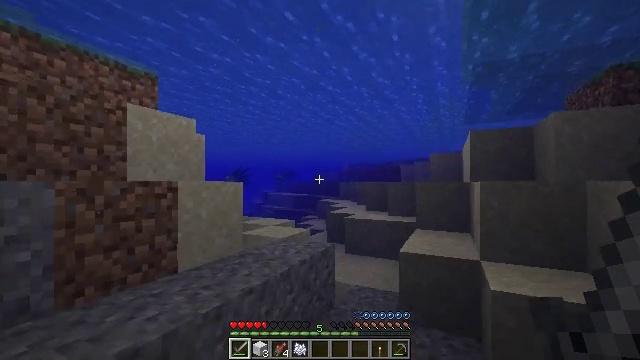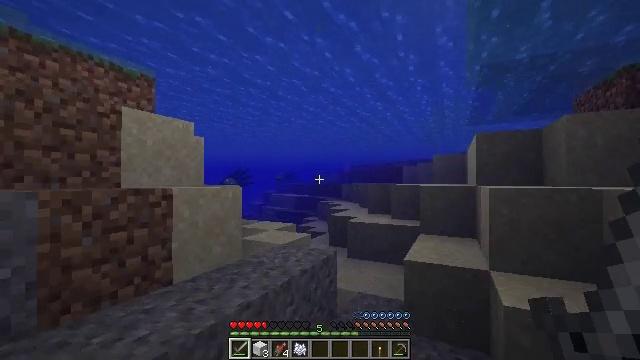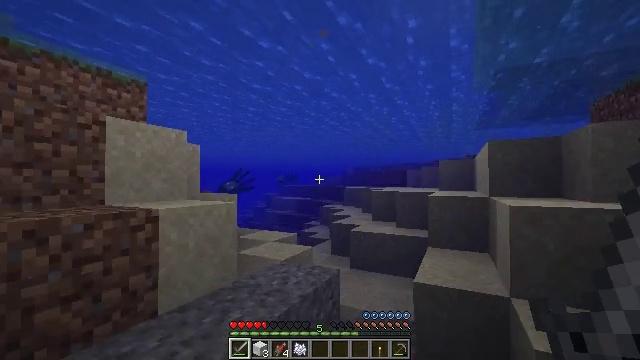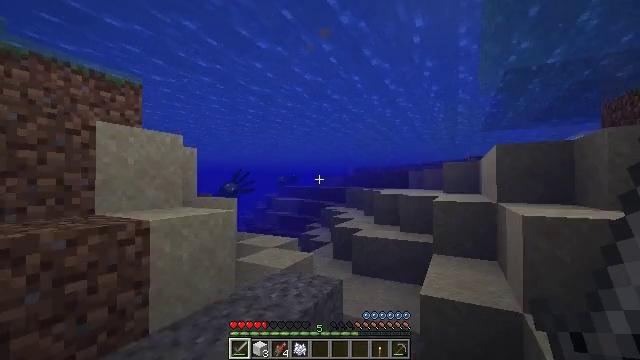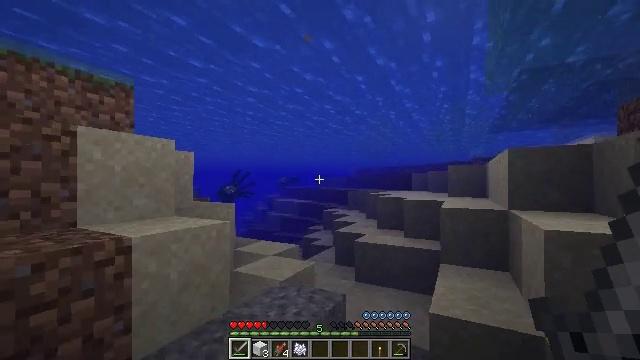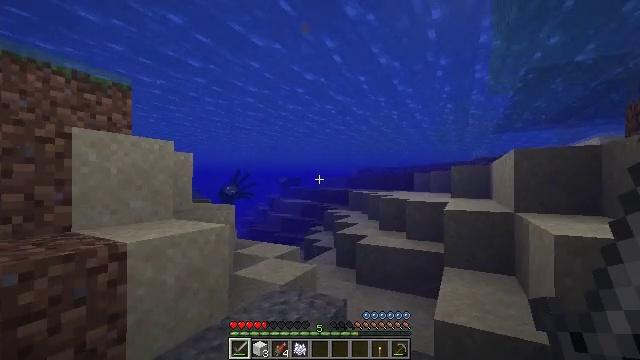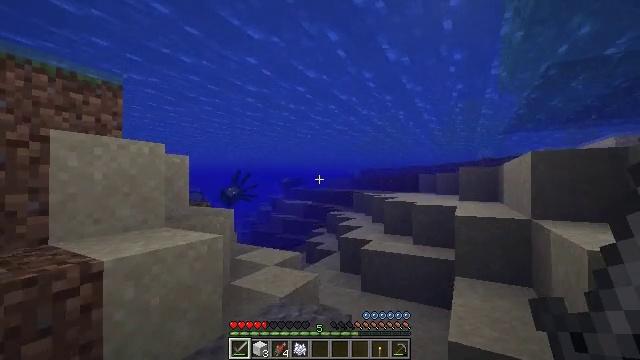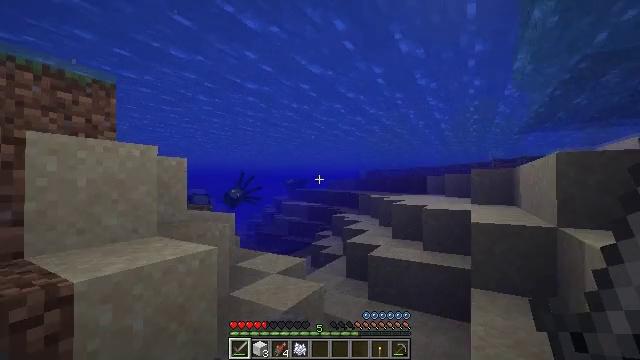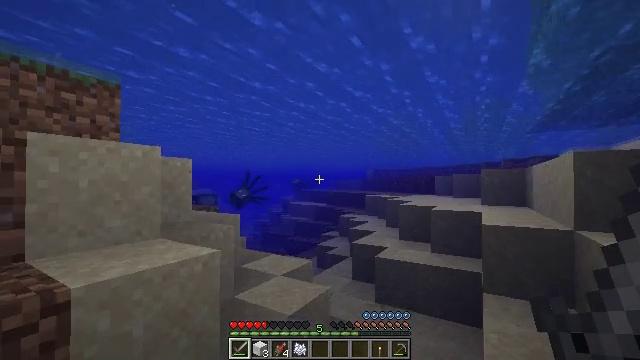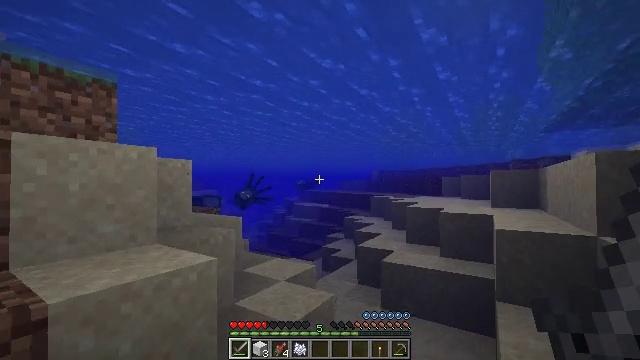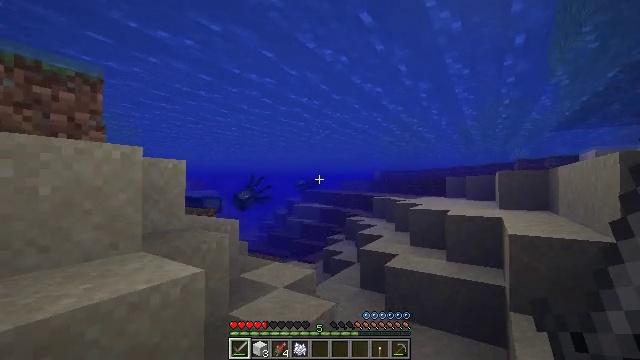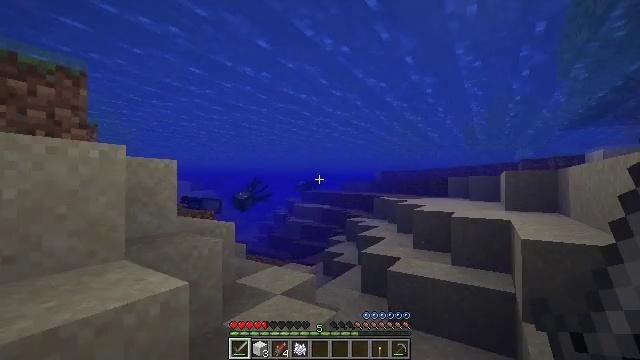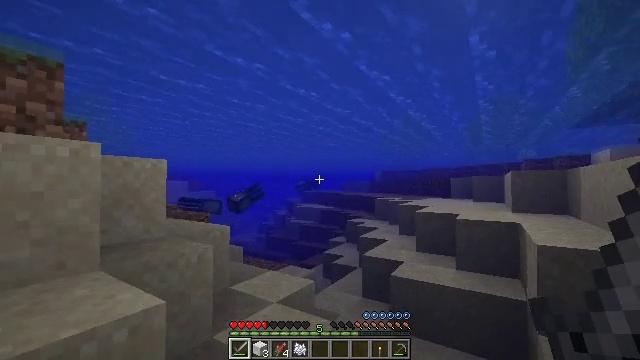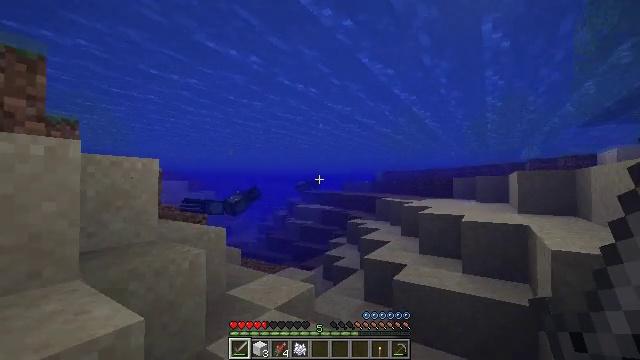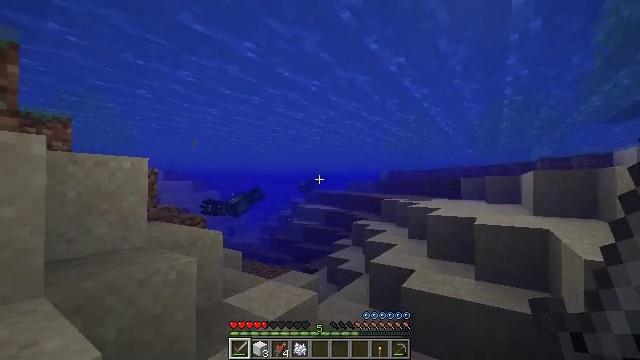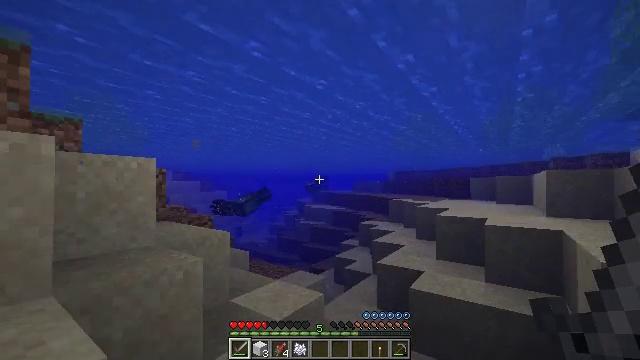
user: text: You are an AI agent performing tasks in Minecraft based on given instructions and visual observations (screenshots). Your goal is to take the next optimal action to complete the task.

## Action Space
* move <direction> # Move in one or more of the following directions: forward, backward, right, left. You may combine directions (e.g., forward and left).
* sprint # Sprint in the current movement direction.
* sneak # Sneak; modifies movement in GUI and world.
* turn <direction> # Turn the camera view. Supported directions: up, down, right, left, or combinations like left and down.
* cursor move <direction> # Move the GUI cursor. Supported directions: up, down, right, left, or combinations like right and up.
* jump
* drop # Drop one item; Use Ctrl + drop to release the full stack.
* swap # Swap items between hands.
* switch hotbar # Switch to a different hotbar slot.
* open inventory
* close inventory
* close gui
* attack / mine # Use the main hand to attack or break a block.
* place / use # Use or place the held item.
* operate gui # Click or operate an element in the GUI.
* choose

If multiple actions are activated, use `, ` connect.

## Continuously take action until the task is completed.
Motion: motion action
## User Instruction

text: Hunt fish.
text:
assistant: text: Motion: move forward, jump
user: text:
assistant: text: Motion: move forward, jump
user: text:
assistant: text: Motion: move forward
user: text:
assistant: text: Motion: move forward
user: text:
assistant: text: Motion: move forward
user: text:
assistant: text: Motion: move forward
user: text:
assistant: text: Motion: move forward, turn left
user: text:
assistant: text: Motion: move forward, turn left
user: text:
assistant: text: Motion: move forward, turn left
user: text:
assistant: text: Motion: move forward
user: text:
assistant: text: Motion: move forward
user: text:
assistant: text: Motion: move forward
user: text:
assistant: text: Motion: move forward
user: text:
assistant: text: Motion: move forward
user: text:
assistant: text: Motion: move forward, turn left
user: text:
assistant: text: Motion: move forward, turn left
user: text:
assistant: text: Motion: move forward, turn left
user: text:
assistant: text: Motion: move forward, turn left
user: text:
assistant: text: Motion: move forward, turn left
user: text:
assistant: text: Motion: move forward, turn left
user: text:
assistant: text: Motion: move forward, turn left
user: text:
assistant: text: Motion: move forward, turn left
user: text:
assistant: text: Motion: move forward
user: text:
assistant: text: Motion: move forward
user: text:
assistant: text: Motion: move forward
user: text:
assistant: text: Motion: move forward
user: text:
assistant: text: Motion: move forward
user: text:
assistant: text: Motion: move forward
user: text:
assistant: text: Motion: move forward
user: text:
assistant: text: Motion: move forward